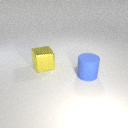
large blue rubber cylinder to the right of large yellow metal cube